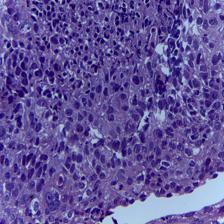
Diagnosis: OSCC